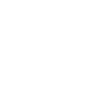
Label: not_dusty